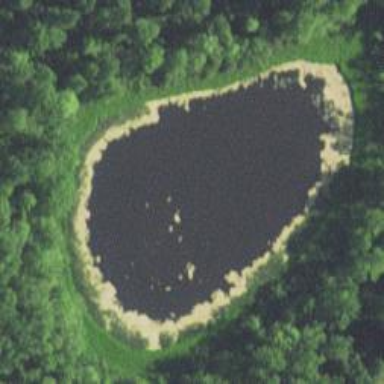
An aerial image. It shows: Lake with natural water.